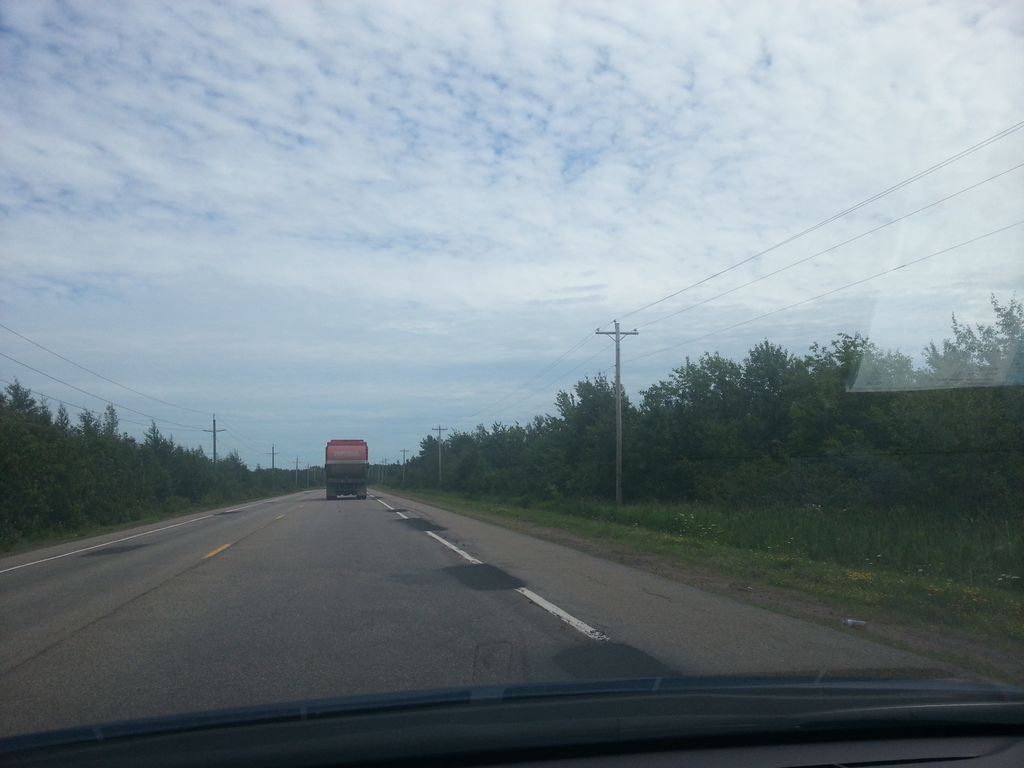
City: charlottetown